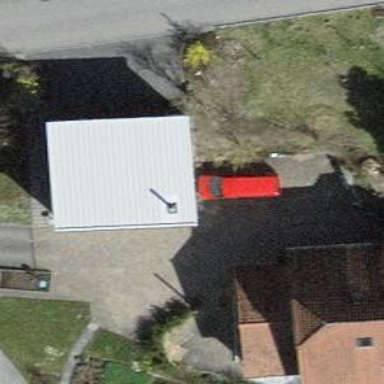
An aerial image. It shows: Building with flat roof.